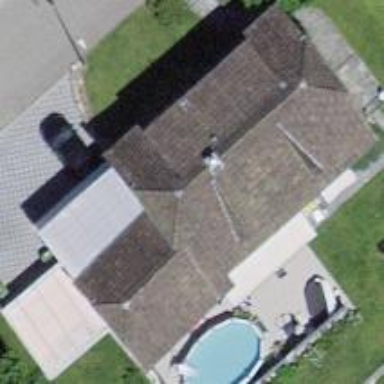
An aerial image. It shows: Building with half-hipped roof shape.